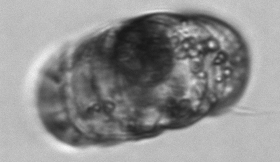
Label: Polykrikos